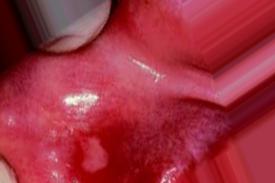
Condition: Mouth Ulcer